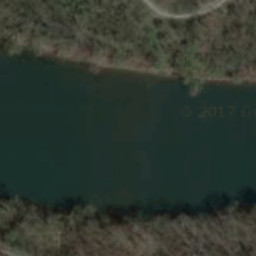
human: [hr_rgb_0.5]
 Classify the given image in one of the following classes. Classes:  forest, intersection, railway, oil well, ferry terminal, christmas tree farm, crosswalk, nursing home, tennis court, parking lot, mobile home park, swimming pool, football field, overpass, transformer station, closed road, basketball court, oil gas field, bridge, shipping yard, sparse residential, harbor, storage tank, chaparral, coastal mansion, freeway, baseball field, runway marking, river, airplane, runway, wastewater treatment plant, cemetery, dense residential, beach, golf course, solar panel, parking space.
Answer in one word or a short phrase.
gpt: river